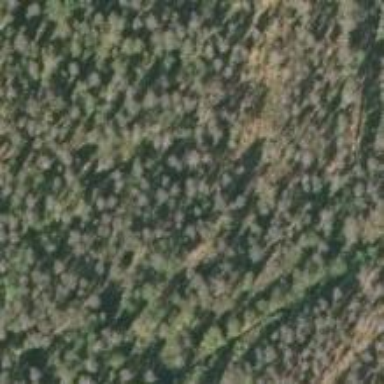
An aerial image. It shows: Needle-leaved woodland.